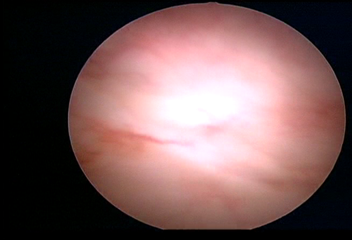
Modality: WLC
Class: Normal mucosa
Bladder cancer association: No